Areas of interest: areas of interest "Shandong University Central Campus Shao Yifu Science Building"
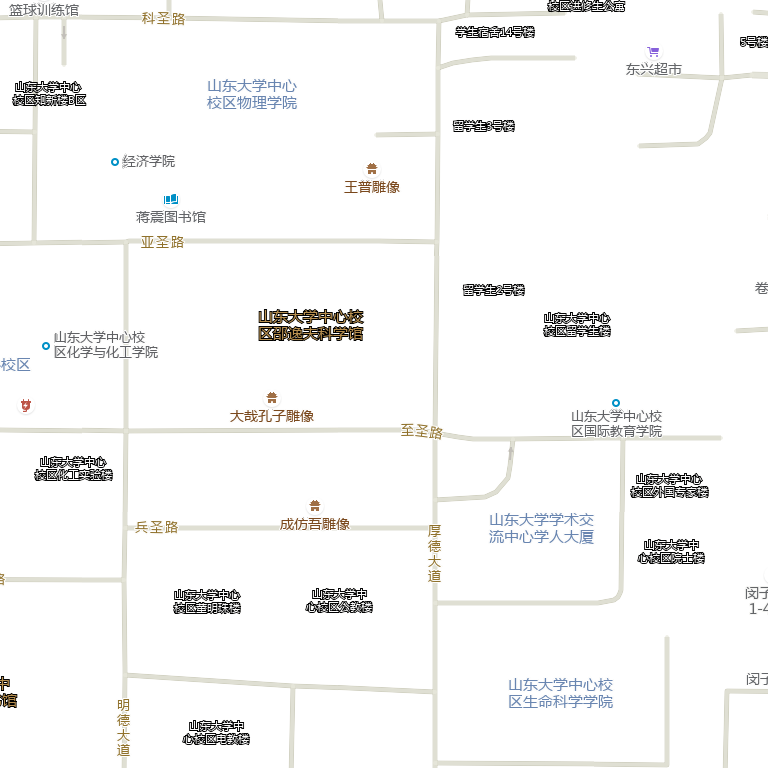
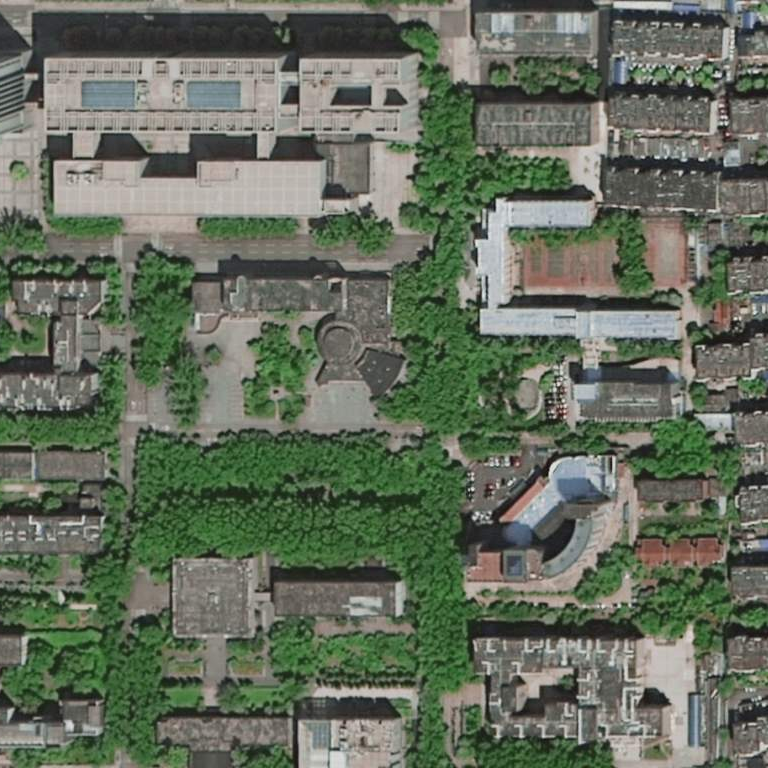